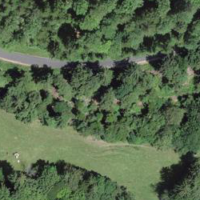
EUNIS habitat code: 41
Species observed at this site:
Cephalanthera rubra